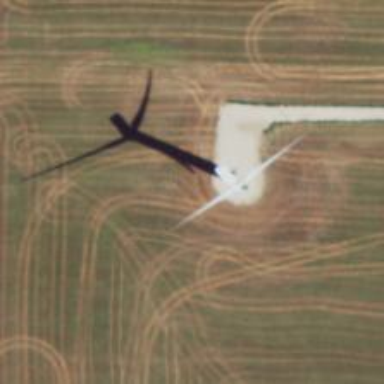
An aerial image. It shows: Wind turbine generator that utilizes wind as its source for generating electricity. It is of the horizontal axis type.